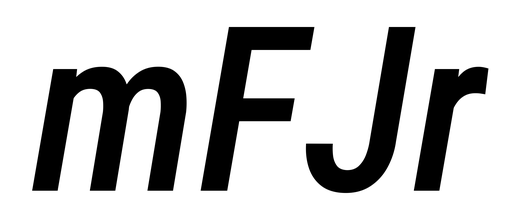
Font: Roboto-Italic_Condensed_Medium_Italic